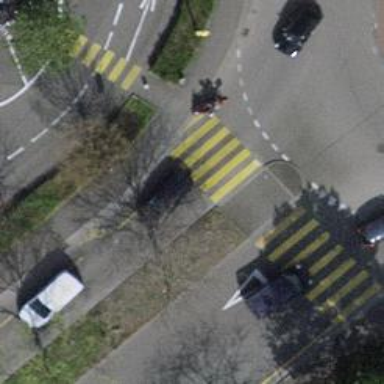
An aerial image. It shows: Marked zebra crossing with island for pedestrians.